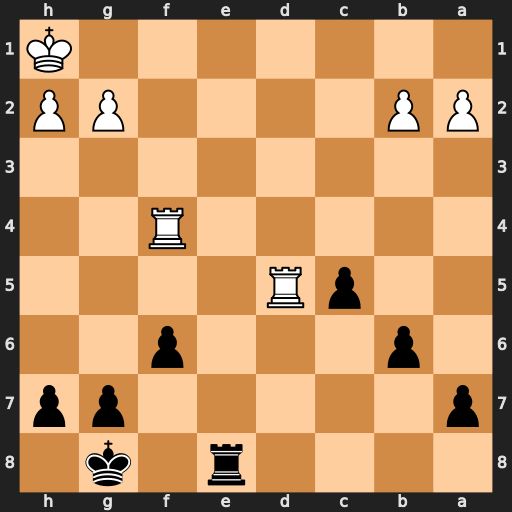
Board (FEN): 4r1k1/p5pp/1p3p2/2pR4/5R2/8/PP4PP/7K
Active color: b
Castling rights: -
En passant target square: -
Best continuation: Re1+ Rf1 Rxf1#